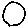
Label: circle